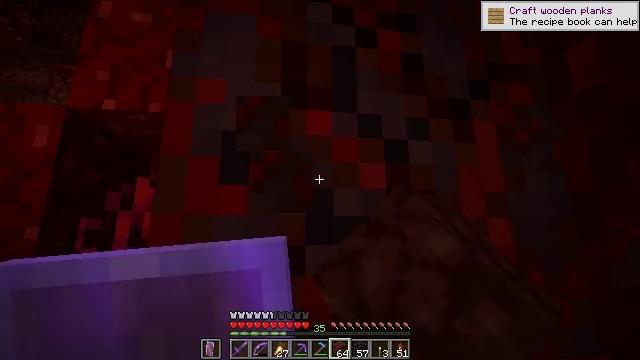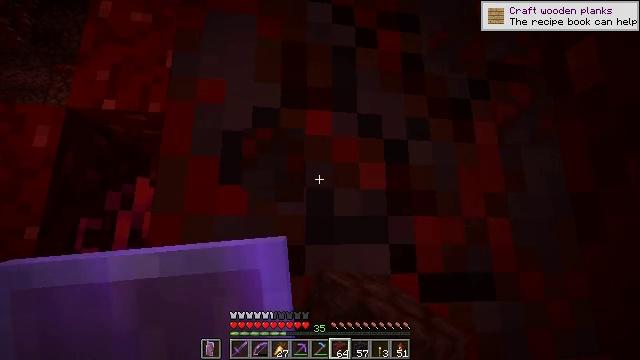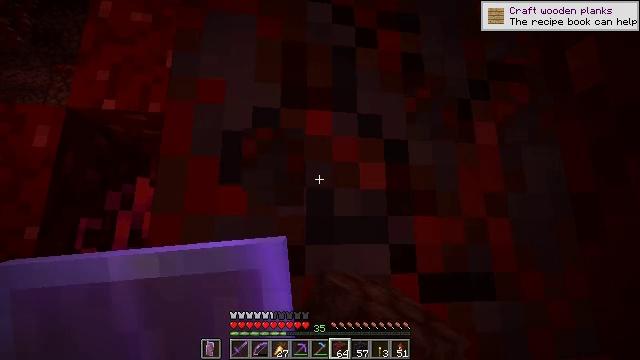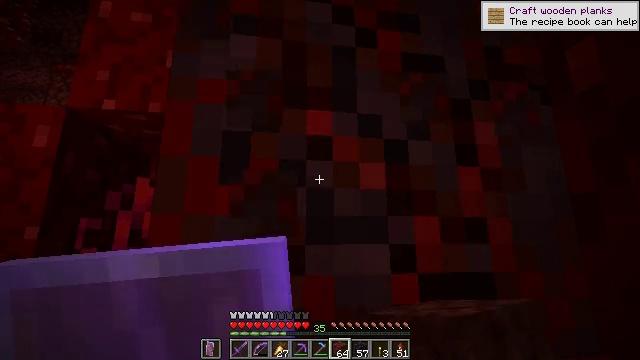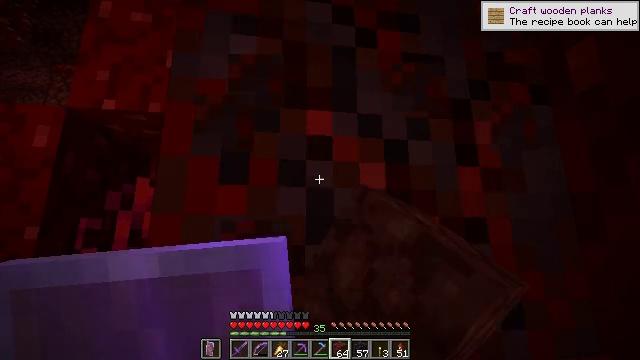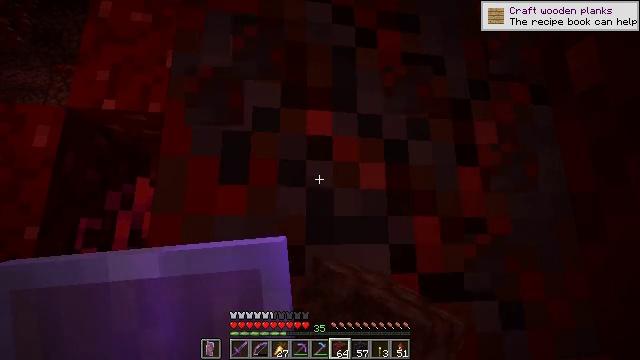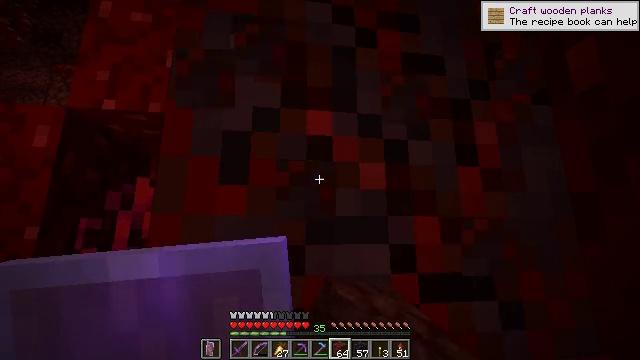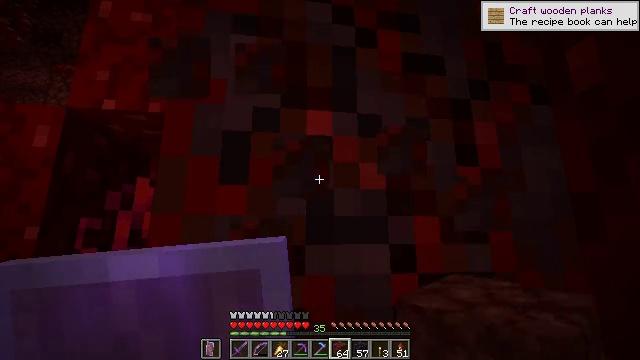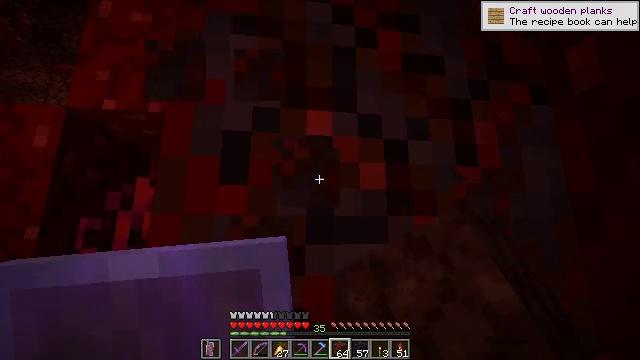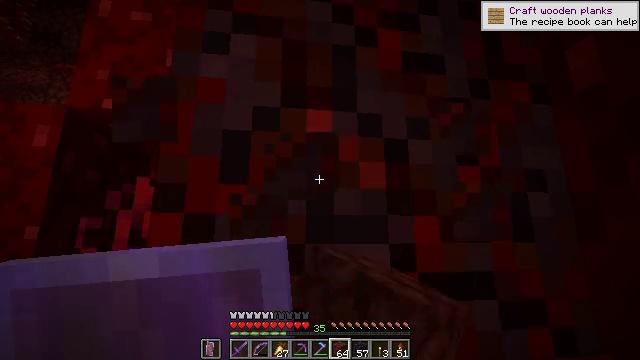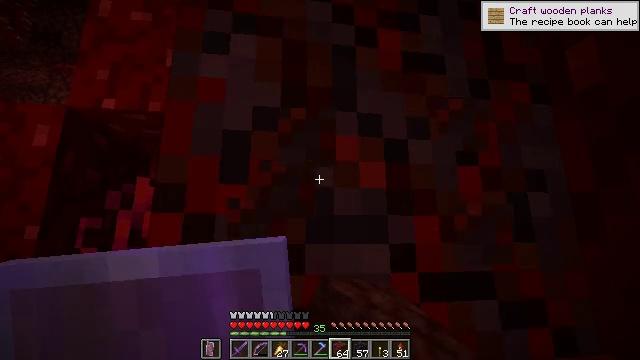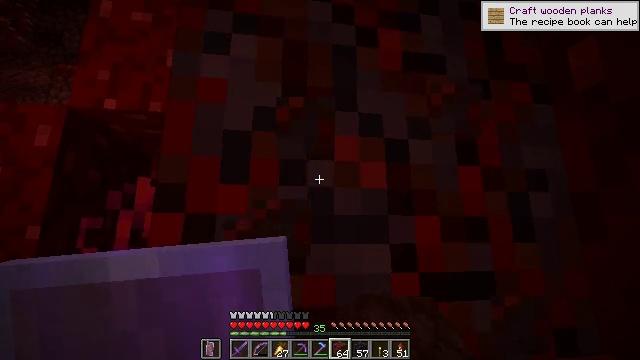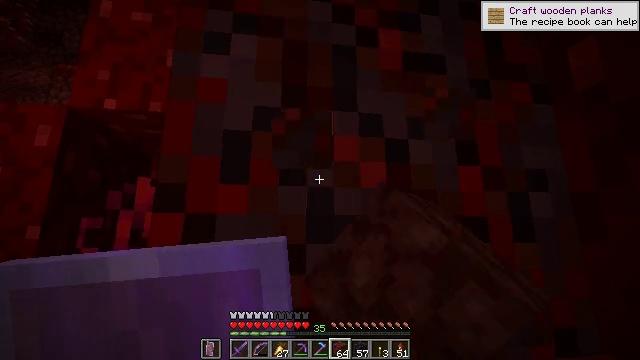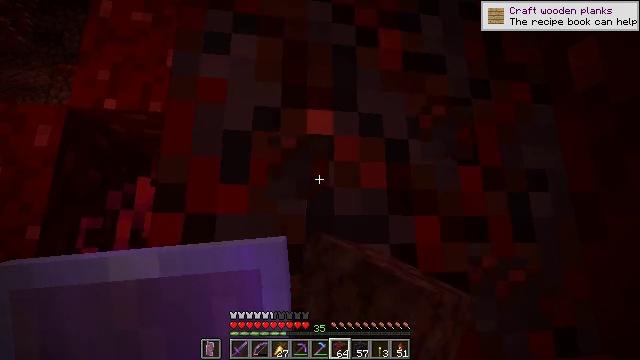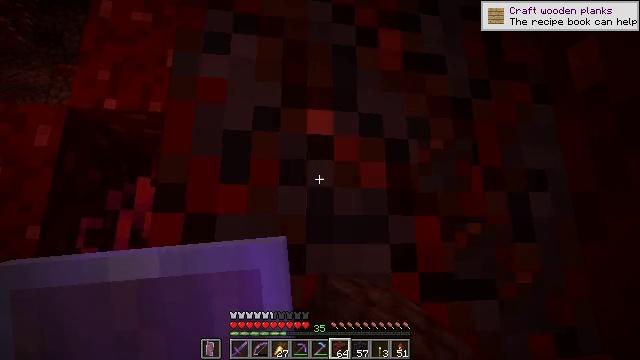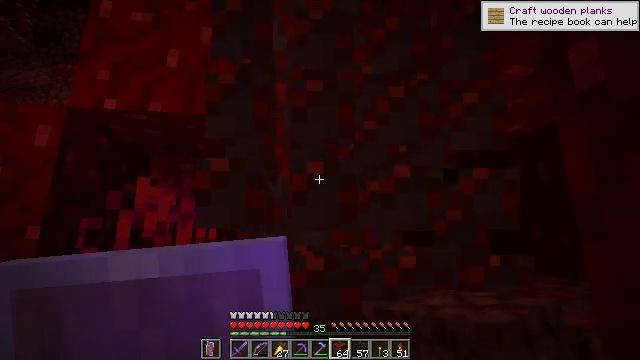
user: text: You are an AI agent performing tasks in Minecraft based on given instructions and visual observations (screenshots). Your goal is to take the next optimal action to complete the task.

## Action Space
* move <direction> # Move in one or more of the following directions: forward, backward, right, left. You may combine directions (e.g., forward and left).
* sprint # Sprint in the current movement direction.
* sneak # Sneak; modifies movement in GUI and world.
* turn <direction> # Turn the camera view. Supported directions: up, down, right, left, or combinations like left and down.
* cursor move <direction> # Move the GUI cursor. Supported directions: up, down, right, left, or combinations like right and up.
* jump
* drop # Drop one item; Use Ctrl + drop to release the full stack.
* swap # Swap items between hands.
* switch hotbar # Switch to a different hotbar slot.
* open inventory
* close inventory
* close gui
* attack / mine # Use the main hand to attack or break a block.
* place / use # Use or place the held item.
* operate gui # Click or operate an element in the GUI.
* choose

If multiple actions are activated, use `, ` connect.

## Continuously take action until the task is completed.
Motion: motion action
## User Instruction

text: Break the crimson stem to collect it.
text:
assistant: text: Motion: sneak, attack / mine
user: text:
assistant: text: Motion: sneak, attack / mine
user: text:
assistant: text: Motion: sneak, attack / mine
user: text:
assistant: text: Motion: sneak, attack / mine
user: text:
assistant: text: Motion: sneak, attack / mine
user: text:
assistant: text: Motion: sneak, attack / mine
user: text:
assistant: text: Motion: sneak, attack / mine
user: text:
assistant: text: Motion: sneak, attack / mine
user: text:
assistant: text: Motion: sneak, attack / mine
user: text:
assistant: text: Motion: sneak, attack / mine
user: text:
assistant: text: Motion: sneak, attack / mine
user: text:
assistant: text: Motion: sneak, attack / mine
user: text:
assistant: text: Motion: sneak, attack / mine
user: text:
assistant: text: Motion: sneak, attack / mine
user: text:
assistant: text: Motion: sneak, attack / mine
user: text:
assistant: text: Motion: sneak, attack / mine
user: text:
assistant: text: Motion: sneak, attack / mine
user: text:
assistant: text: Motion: sneak, attack / mine
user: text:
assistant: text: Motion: sneak, attack / mine
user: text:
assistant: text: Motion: sneak, attack / mine